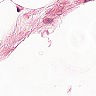
Metastatic tissue present: no